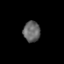
Tissue: prostate
Cell type: Myeloid cells
Senescence score: 0.3509
Nuclear area (px): 342
Mean DAPI intensity: 103.003